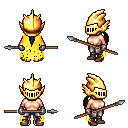
a pixel art fantasy rpg character, female body template, human, light skin, yellow tattered cape, metal pants, raven ponytail hairstyle, gold helm, metal gloves, maroon shoes, spear, four views (front, back, left, right), 2x2 character sprite sheet, small pixel art, hard edges, no anti-aliasing